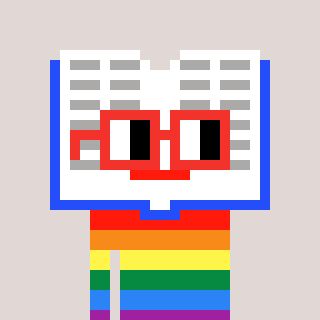
a pixel art character with square red glasses, a dictionary-shaped head and a bluegrey-colored body on a warm background